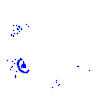
Particle: electron